Question: I am using 'gocraft/web' in a project and am trying to debug some high memory usage. 'gocraft/web' uses reflection to call handlers. I've set up the 'net/http/pprof' profiler which works very well, but the largest block of memory, and the one that I am iterested in, only shows 'reflect.Value.call' as the function. That's not very helpful.
How can I get around the fact that 'gocraft/web' is using reflection and dig deeper into the memory profile?
Here's an example of the profile output I am seeing:

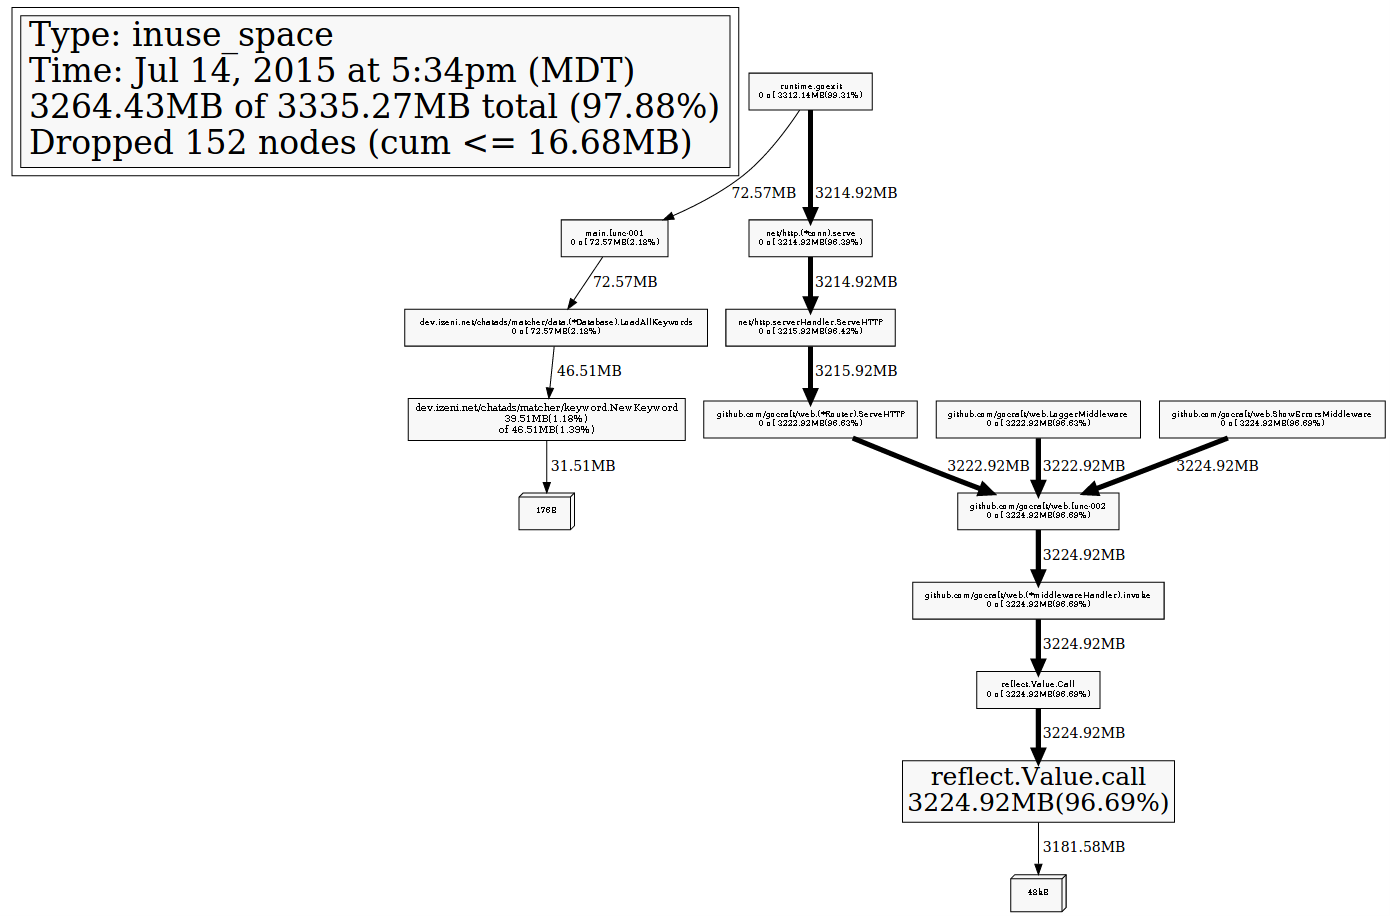
Answer: Thanks to @thwd for filing <URL> about this. This is a display issue in pprof. All the data is there, just being hidden. You can get the data you need by invoking pprof with the '-runtime' flag. It will also show data you don't need, but it should serve as a decent workaround until Go 1.6 is out.